Question: In a funny kind of way, the submit button sticks to the input box. I couldn't understand the reason. I can solve it by giving -(minus) margin etc. However, I'm looking for permanent solution.
I've attached the screenshot from chrome's debug tool.

I want to align the button to the left below the select box.
If you have difficulties to see the image...
> <URL>
'''
<input class="reservationdates" type="text" name="date_from"/>
<label>Drop-off date</label>
<select name="to_time" class="reservationdates">
<option value="07:00 am">07:00 AM</option>
<option value="07:30 am">07:30 AM</option>
<option value="08:00 am">08:00 AM</option>
<option value="08:30 am">08:30 AM</option>
<option value="09:00 am">09:00 AM</option>
<option value="09:30 am">09:30 AM</option>
<option value="10:00 am">10:00 AM</option>
<option value="10:30 am">10:30 AM</option>
<option value="11:00 am">11:000 AM</option>
<option value="11:30 am">11:30 AM</option>
<option value="12:00 pm">12:00 PM</option>
<option value="12:30 pm">12:30 PM</option>
<option value="01:00 pm">01:00 PM</option>
<option value="01:30 pm">01:30 PM</option>
<option value="02:00 pm">02:00 PM</option>
<option value="02:30 pm">02:30 PM</option>
<option value="03:00 pm">03:00 PM</option>
<option value="03:30 pm">03:30 PM</option>
<option value="04:00 pm">04:00 PM</option>
<option value="04:30 pm">04:30 PM</option>
<option value="05:00 pm">05:00 PM</option>
<option value="05:30 pm">05:30 PM</option>
<option value="06:00 pm">06:00 PM</option>
<option value="06:30 pm">06:30 PM</option>
</select>
<div class="input-append date" id="dp3" data-date="12-02-2012" data-date-format="dd-mm-yyyy">
<input class="span2" name="date_to" size="16" type="text" value="12-02-2012" readonly>
<span class="add-on"><i class="icon-th"></i></span>
</div>
<input class="span3 btn btn-large btn-primary" type="submit" name="submit" value="Search For Rates"/>
</form>
'''
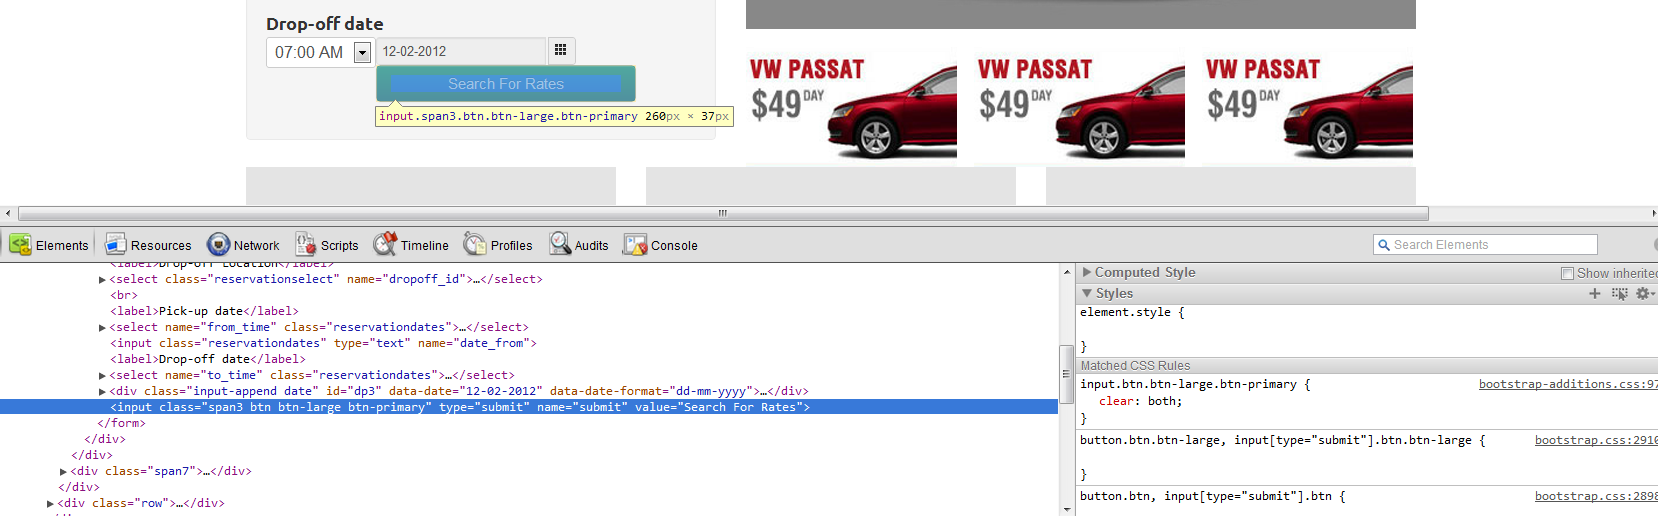
Answer: You can separate the input fields from your input button into two rows using the '.control-group' class from the bootstrap. That class adds some margin to the bottom of the div that should unstick your button from your input fields:
Demo: <URL>
'''
<form class="form-horizontal">
<div class="control-group">
<input class="reservationdates" type="text" name="date_from"/>
<label>Drop-off date</label>
<select name="to_time" class="reservationdates">
<option value="07:00 am">07:00 AM</option>
<option value="07:30 am">07:30 AM</option>
<option value="08:00 am">08:00 AM</option>
<option value="08:30 am">08:30 AM</option>
<option value="09:00 am">09:00 AM</option>
<option value="09:30 am">09:30 AM</option>
<option value="10:00 am">10:00 AM</option>
<option value="10:30 am">10:30 AM</option>
<option value="11:00 am">11:000 AM</option>
<option value="11:30 am">11:30 AM</option>
<option value="12:00 pm">12:00 PM</option>
<option value="12:30 pm">12:30 PM</option>
<option value="01:00 pm">01:00 PM</option>
<option value="01:30 pm">01:30 PM</option>
<option value="02:00 pm">02:00 PM</option>
<option value="02:30 pm">02:30 PM</option>
<option value="03:00 pm">03:00 PM</option>
<option value="03:30 pm">03:30 PM</option>
<option value="04:00 pm">04:00 PM</option>
<option value="04:30 pm">04:30 PM</option>
<option value="05:00 pm">05:00 PM</option>
<option value="05:30 pm">05:30 PM</option>
<option value="06:00 pm">06:00 PM</option>
<option value="06:30 pm">06:30 PM</option>
</select>
<div class="input-append date" id="dp3" data-date="12-02-2012" data-date-format="dd-mm-yyyy">
<input class="span2" name="date_to" size="16" type="text" value="12-02-2012" readonly /><span class="add-on"><i class="icon-th"></i></span>
</div>
</div>
<input class="span3 btn btn-large btn-primary" type="submit" name="submit" value="Search For Rates"/>
</form>
'''